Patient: sex F, age 56
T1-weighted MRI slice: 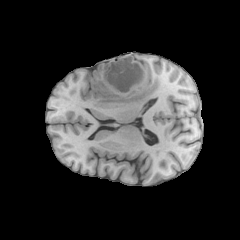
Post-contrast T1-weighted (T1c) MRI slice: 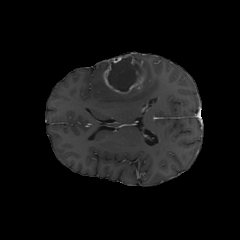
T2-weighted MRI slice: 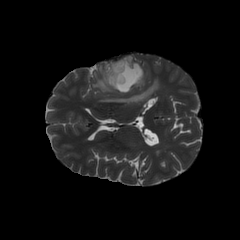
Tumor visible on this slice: yes
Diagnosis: Glioblastoma, IDH-wildtype
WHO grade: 4